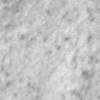
Label: no_change